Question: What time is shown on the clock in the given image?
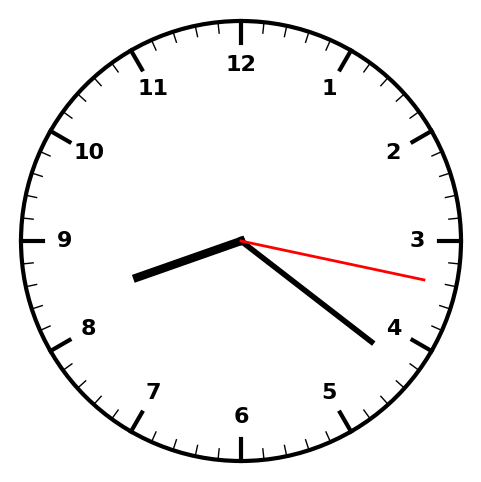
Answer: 08:21:17